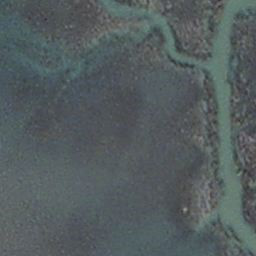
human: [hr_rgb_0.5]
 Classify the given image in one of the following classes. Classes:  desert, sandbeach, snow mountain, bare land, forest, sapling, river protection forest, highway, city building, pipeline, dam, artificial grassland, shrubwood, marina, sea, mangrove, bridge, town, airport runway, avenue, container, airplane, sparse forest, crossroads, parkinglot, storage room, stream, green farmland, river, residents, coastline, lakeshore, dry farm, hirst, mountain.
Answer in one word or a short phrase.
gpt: stream